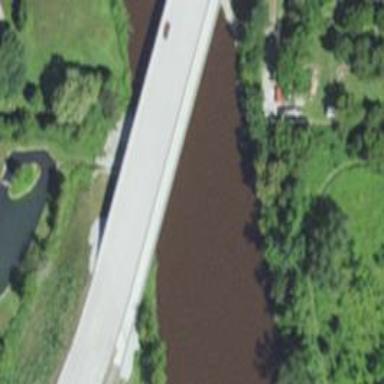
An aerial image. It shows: Secondary road with bridge.